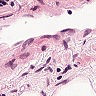
Metastatic tissue present: no